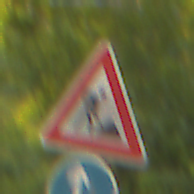
Verkehrszeichen: Arbeitsstelle
Zusatzzeichen unten: VorgeschriebeneFahrtrichtungGeradeausOderRechts
Umgebung: Outdoor, RoadRail
Tageszeit: SunriseSunset
Wetter: Clear
Licht: Natural
Jahreszeit: NotSpecified
Kontrast: LowContrast